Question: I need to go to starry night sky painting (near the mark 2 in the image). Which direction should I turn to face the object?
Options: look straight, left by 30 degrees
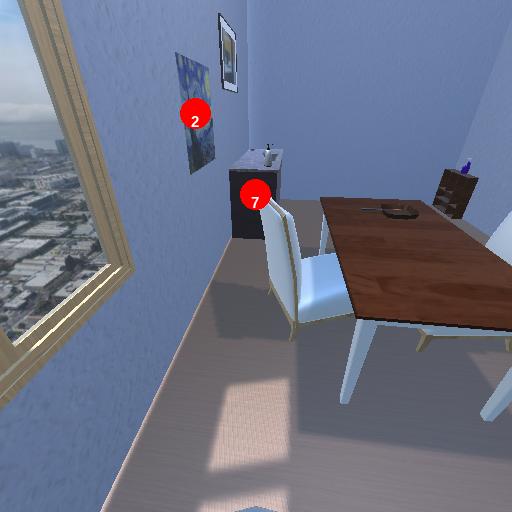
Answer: look straight